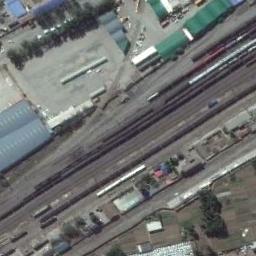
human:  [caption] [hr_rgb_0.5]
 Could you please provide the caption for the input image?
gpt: Several buildings of different shapes are beside the railway .

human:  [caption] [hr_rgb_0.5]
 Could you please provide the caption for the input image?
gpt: These railways go through a industrial area and some trains are on the railways .

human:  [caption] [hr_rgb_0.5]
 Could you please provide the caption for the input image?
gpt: The railway is next to some houses .

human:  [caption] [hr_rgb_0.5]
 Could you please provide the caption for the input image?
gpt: There are trees and cars on both sides of the railway .

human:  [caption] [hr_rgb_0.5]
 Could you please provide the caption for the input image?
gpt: There are some buildings beside the railway with some trains .